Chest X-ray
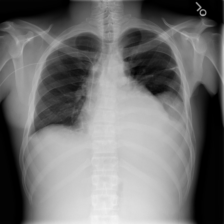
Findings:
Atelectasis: negative
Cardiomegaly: negative
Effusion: positive
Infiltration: negative
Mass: positive
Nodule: negative
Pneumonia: negative
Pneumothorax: negative
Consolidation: negative
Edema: negative
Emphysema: negative
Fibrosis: negative
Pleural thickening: positive
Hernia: negative